Interaction volume radius: 5 \u00c5
Interaction volume height: 15 \u00c5
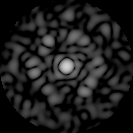
Disorder parameter: 0.8368